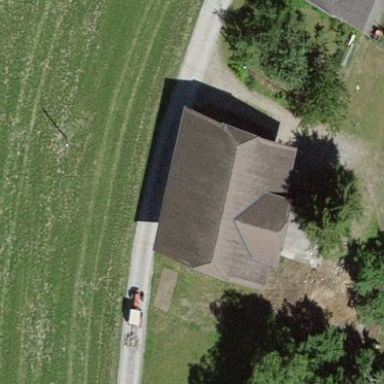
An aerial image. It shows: Barn.